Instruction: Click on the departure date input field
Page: home
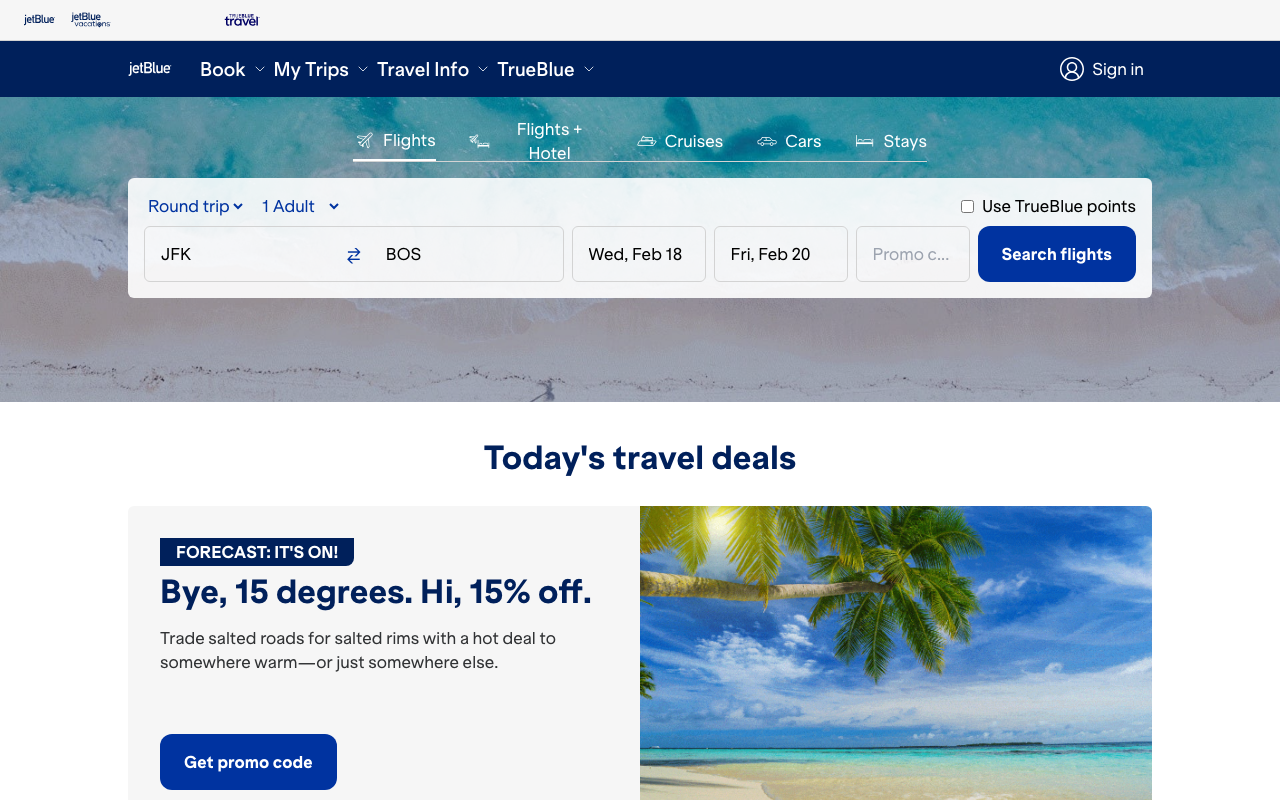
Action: click